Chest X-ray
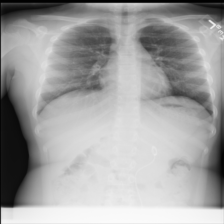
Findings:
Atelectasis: negative
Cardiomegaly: negative
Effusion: negative
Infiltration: negative
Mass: negative
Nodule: negative
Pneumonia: negative
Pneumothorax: negative
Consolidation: negative
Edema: negative
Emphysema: negative
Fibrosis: negative
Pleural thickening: negative
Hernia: negative